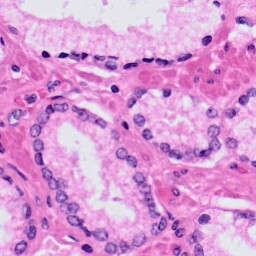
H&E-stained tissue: Prostate